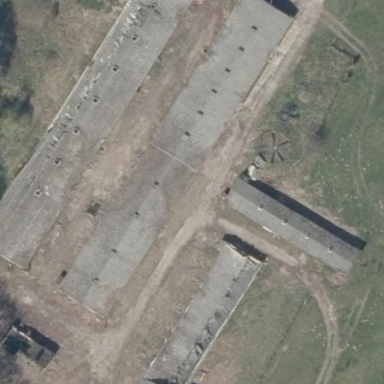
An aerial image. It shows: Farmyard area.